Aerial crown-view tile of a tropical tree (Barro Colorado Island, Panama), acquired 20250512:
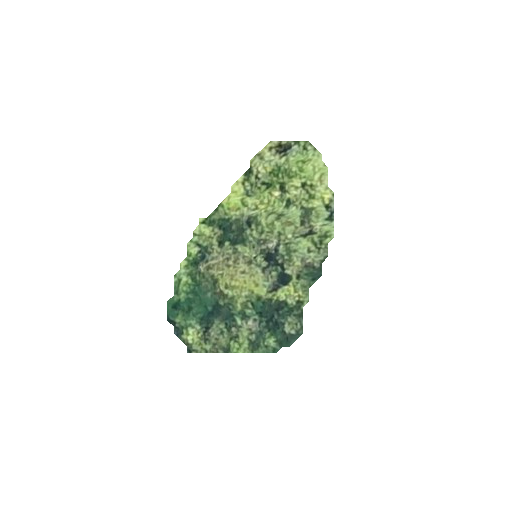
Species: Calophyllum longifolium
GBIF accepted scientific name: Calophyllum longifolium
Crown area: 35.651 m²